Interaction volume radius: 5 \u00c5
Interaction volume height: 15 \u00c5
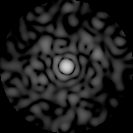
Disorder parameter: 0.8536